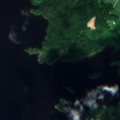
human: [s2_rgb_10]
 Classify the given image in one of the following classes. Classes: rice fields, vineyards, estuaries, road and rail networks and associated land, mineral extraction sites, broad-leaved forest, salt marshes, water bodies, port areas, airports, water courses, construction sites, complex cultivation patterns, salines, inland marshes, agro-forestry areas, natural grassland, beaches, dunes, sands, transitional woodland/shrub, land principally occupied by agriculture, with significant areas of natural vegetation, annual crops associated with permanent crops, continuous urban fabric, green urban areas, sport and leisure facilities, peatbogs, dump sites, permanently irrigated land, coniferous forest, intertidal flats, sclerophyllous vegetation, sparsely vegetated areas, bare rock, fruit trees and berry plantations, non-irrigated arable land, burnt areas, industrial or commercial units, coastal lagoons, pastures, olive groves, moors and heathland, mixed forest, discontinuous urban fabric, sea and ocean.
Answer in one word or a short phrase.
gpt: non-irrigated arable land, land principally occupied by agriculture, with significant areas of natural vegetation, coniferous forest, mixed forest, water bodies